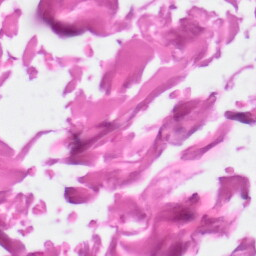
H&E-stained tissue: Skin